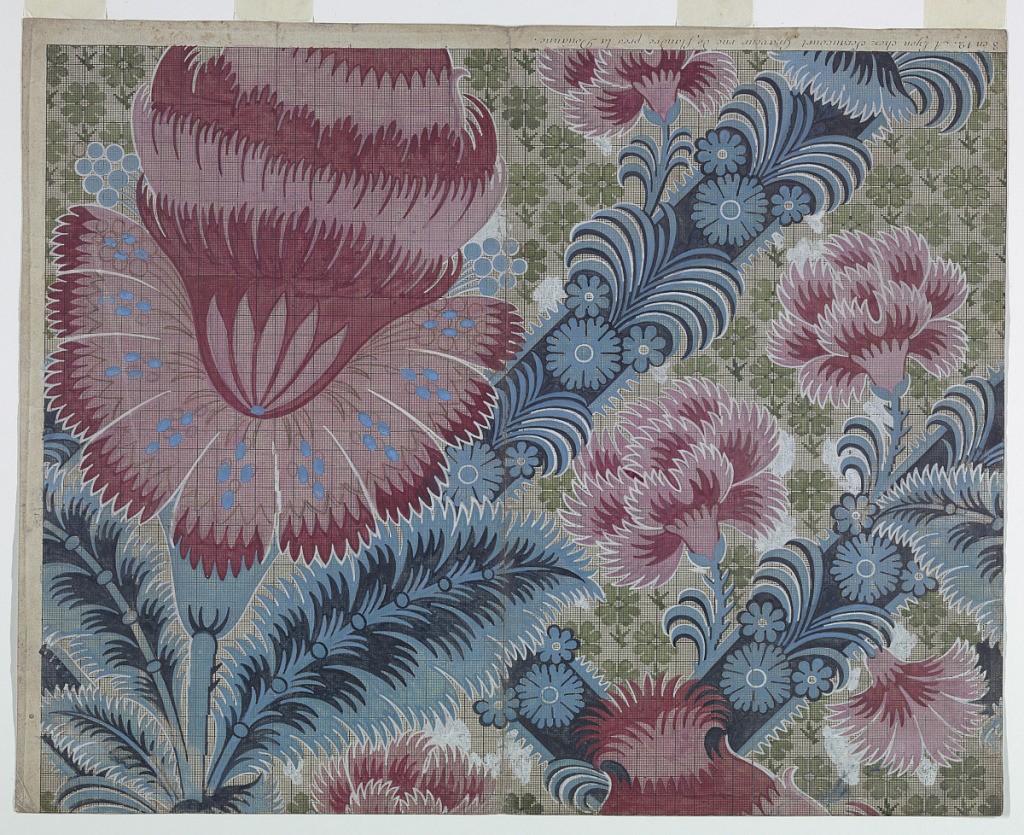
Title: Point-paper (mise-en-carte), Design for Woven Silk
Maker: Claude Seraucourt, 1677 – 1756
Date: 1710–40
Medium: Watercolor and gouache over etching on white laid paper
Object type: Drawing
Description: Obliquely directed lattice with flowers against a background of rows of small flower twigs. One large red flower with blue green leaves at left.